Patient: sex M, age 81
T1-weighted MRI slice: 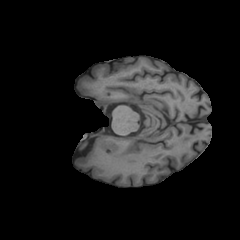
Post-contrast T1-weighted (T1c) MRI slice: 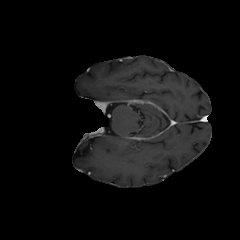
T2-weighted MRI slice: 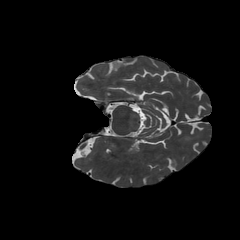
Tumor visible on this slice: no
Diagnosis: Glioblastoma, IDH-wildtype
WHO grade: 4